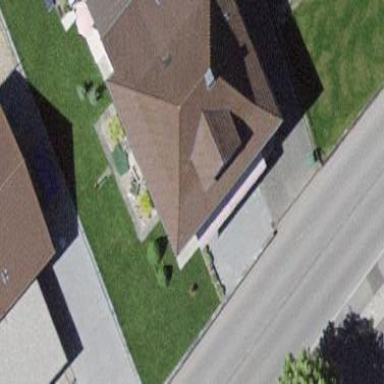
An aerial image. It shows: Residential building.